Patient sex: F
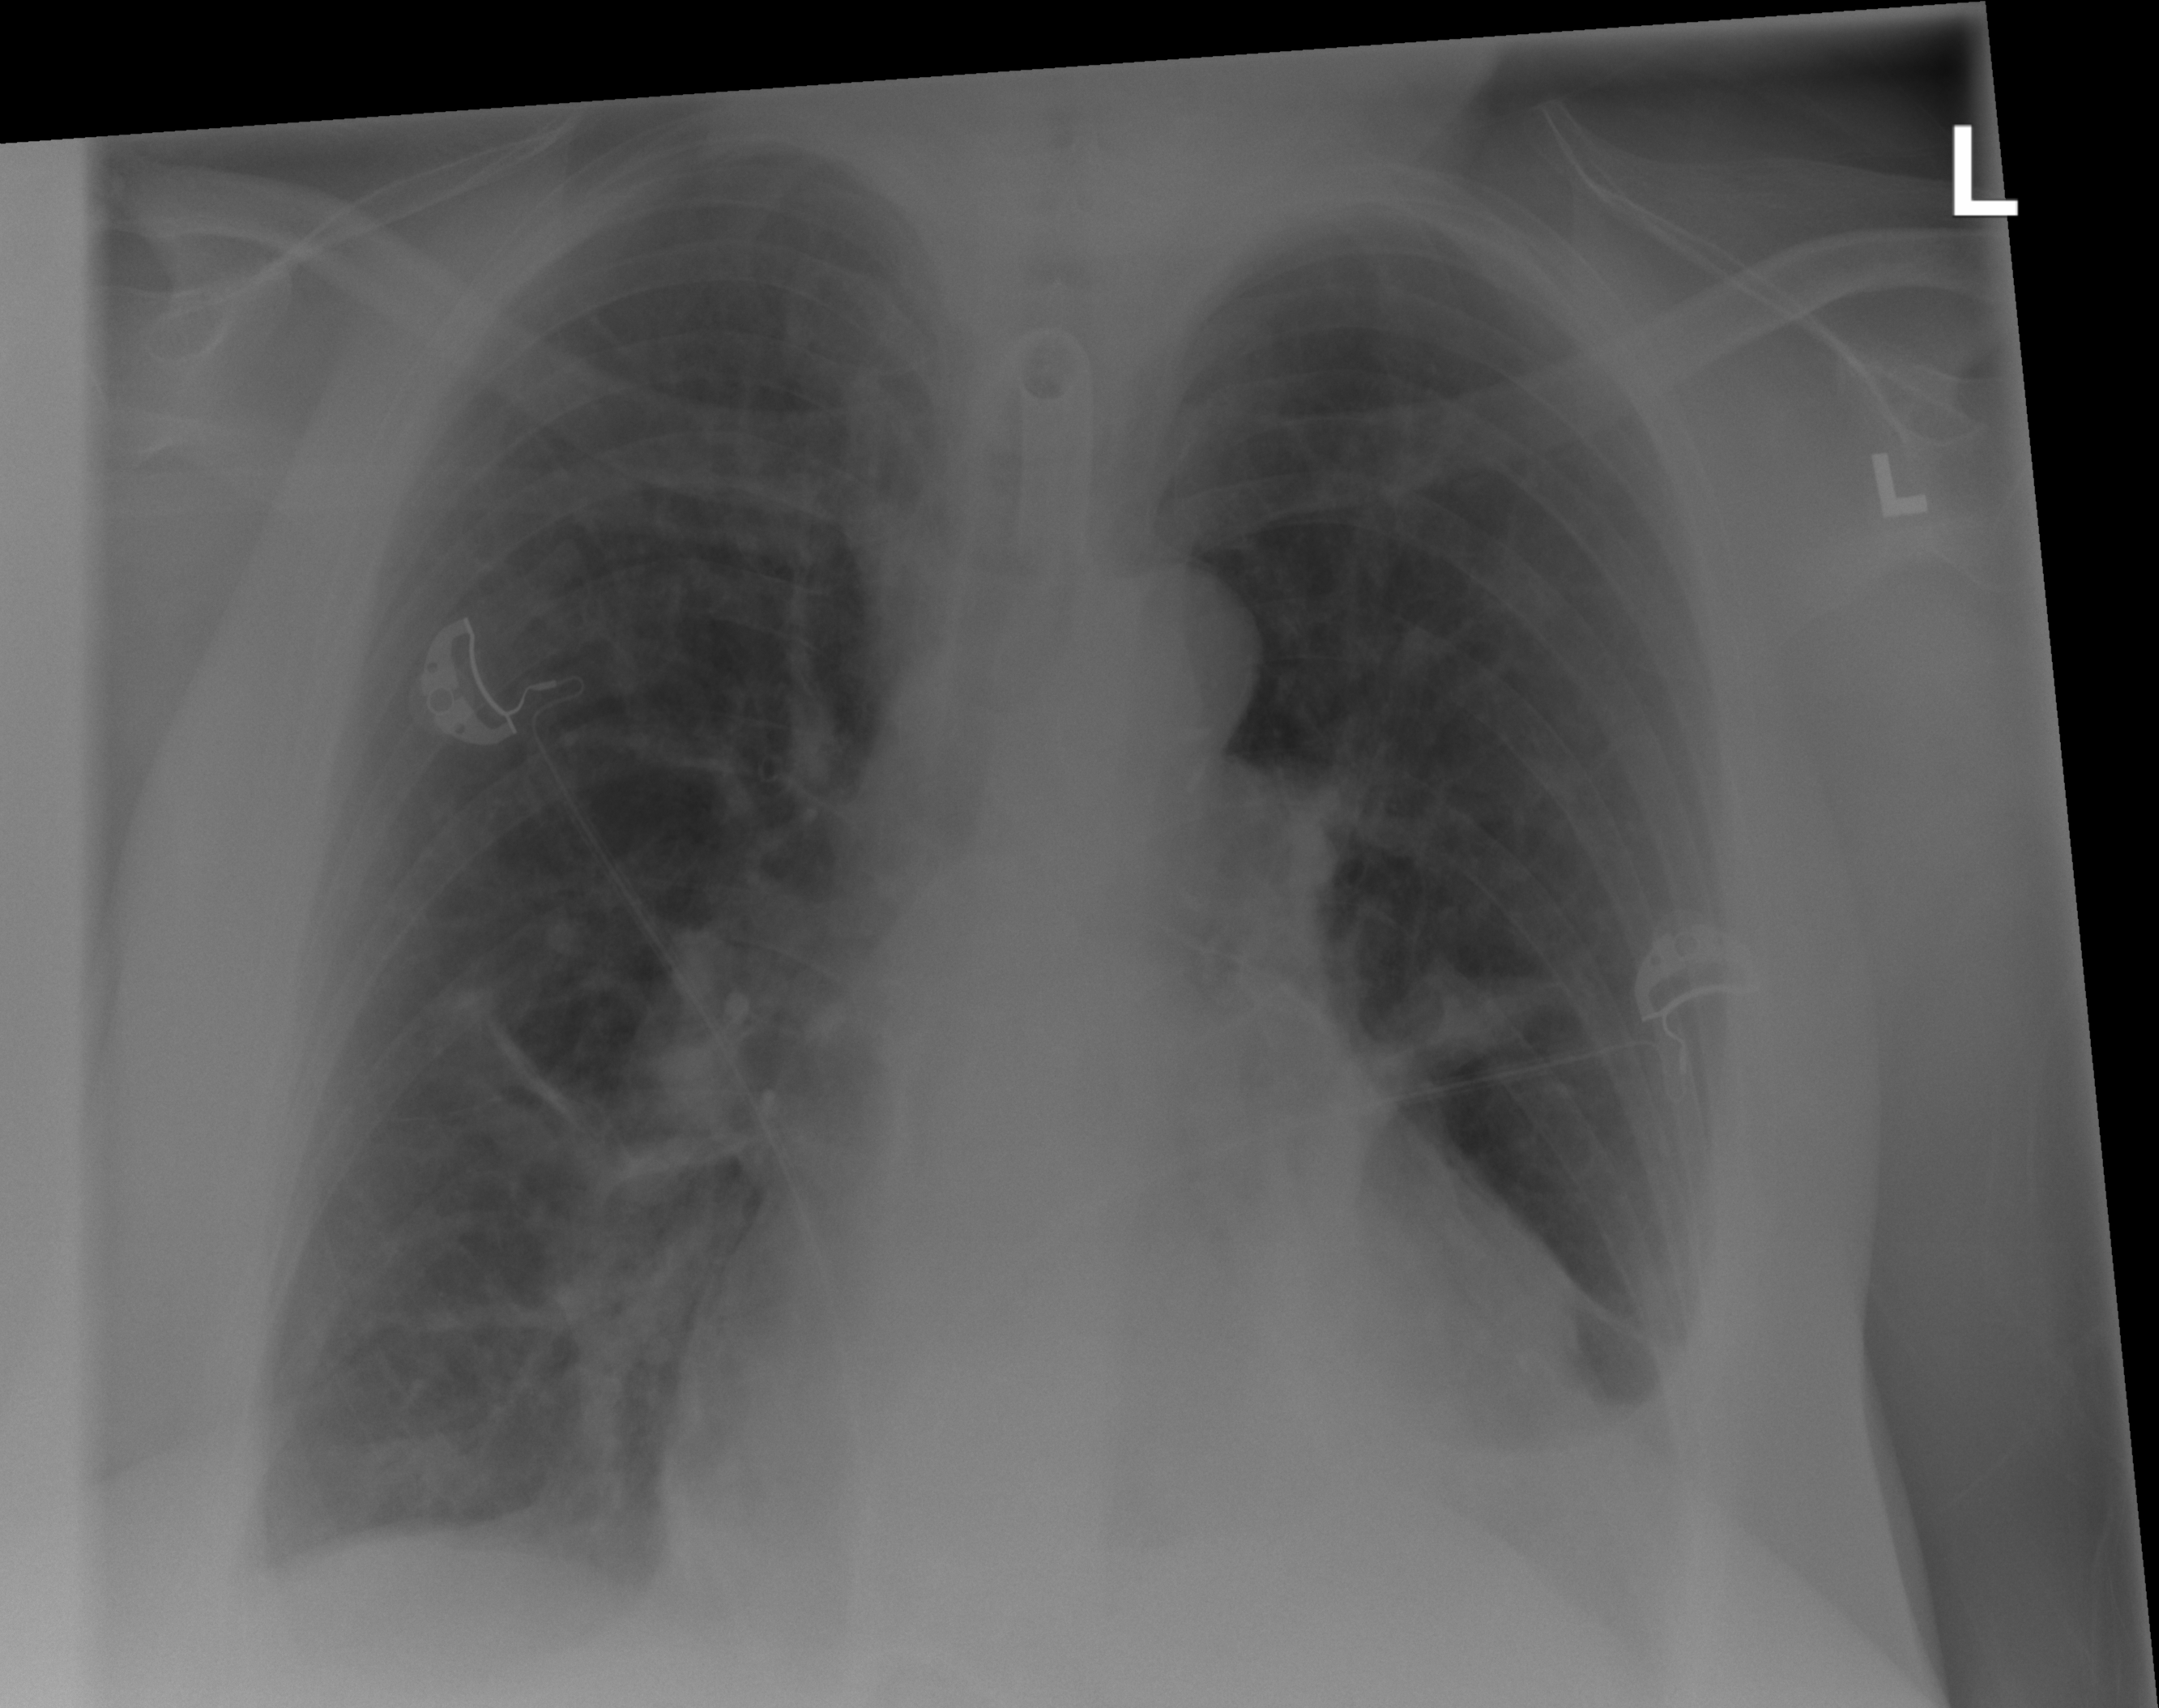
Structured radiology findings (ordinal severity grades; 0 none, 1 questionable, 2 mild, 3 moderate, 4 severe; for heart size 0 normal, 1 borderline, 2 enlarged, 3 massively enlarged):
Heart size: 2
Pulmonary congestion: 2
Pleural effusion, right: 1
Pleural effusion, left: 2
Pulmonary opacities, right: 1
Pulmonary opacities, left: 2
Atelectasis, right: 2
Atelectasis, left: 2